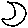
Label: moon